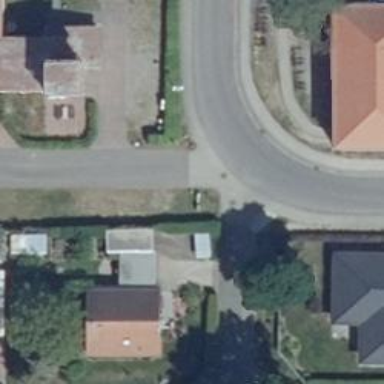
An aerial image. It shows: Residential road with asphalt surface.